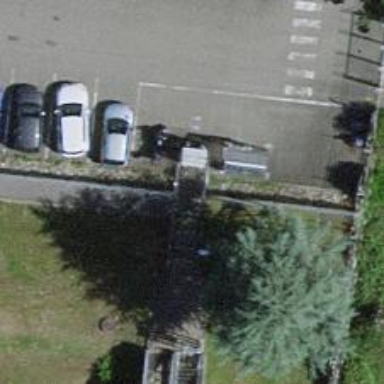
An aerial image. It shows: Full-height turnstile barrier.